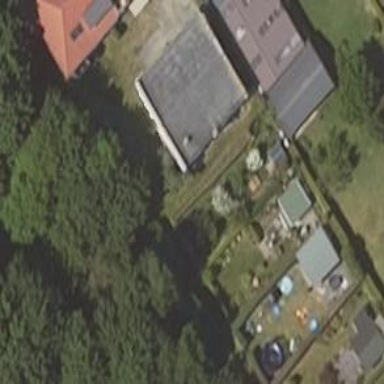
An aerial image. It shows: Shed.